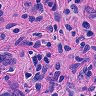
Metastatic tissue present: yes